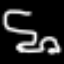
Label: frog